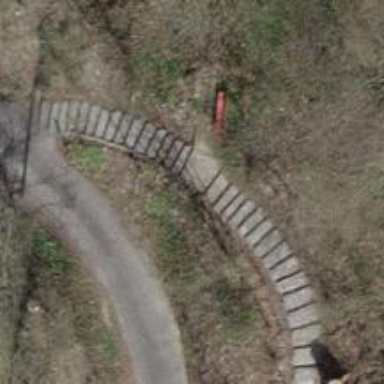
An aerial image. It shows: Set of steps on the road.